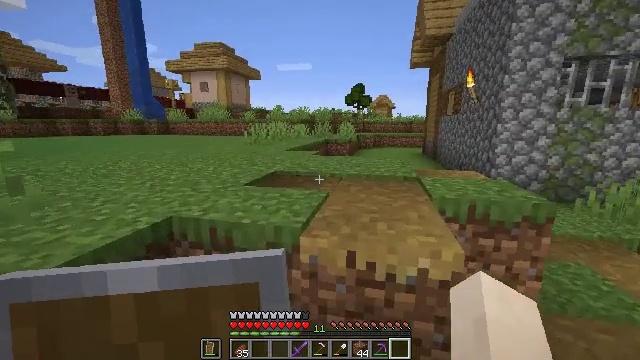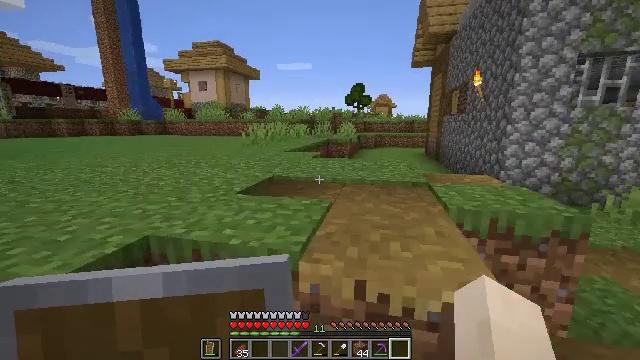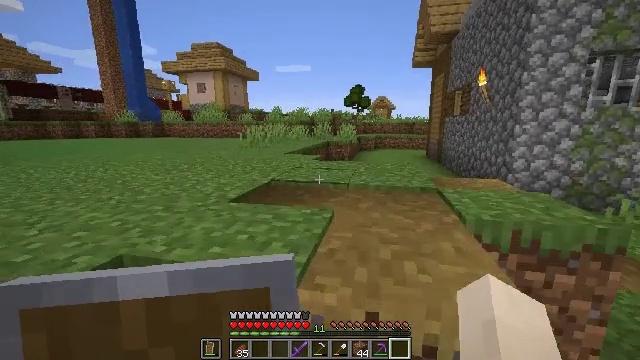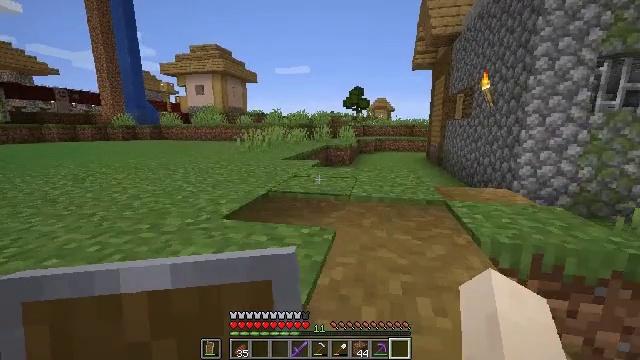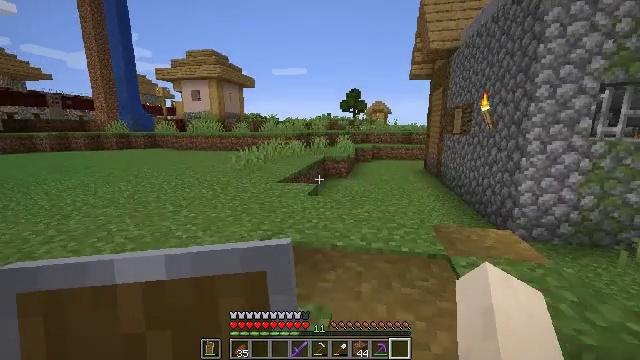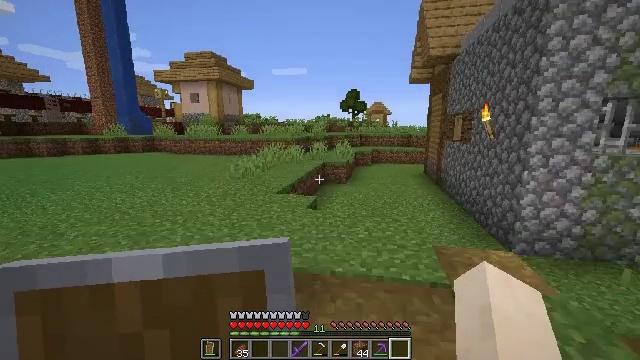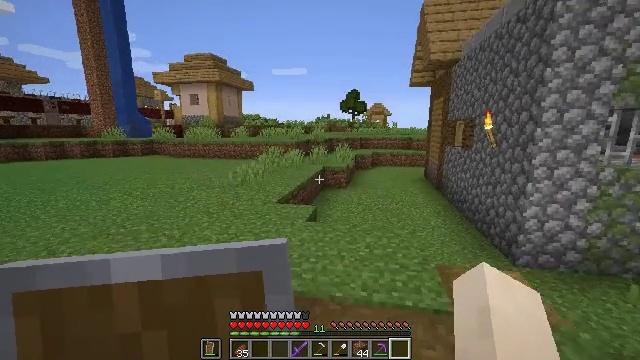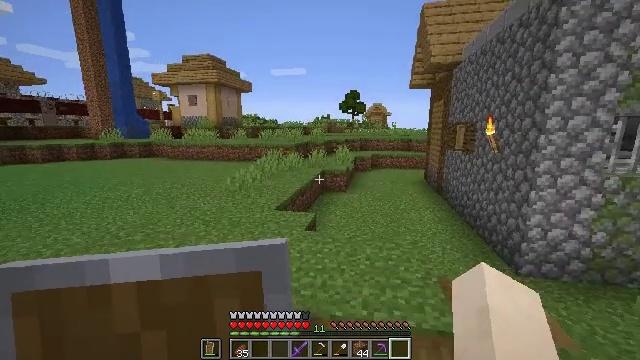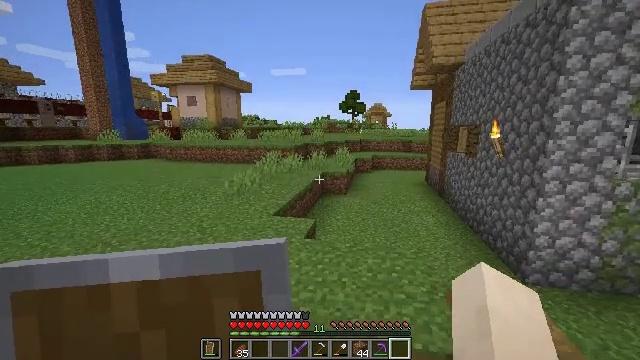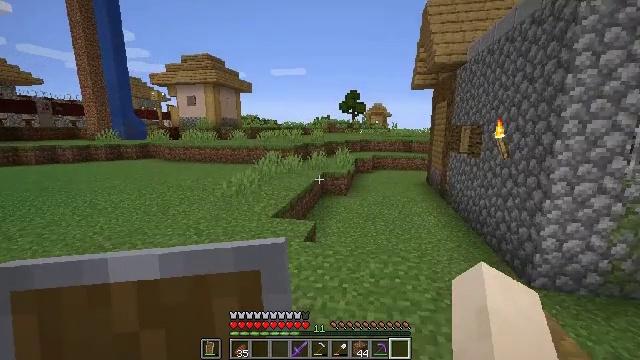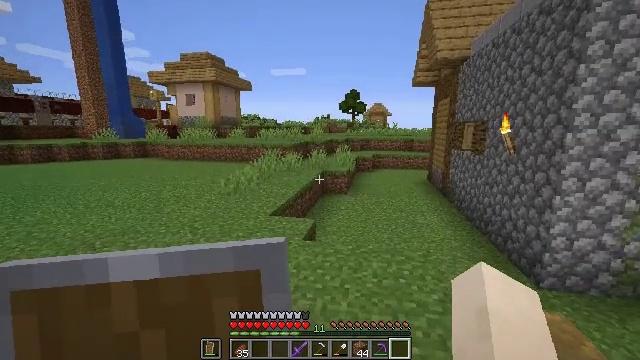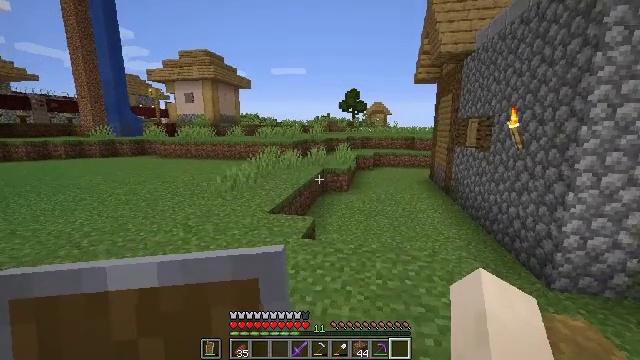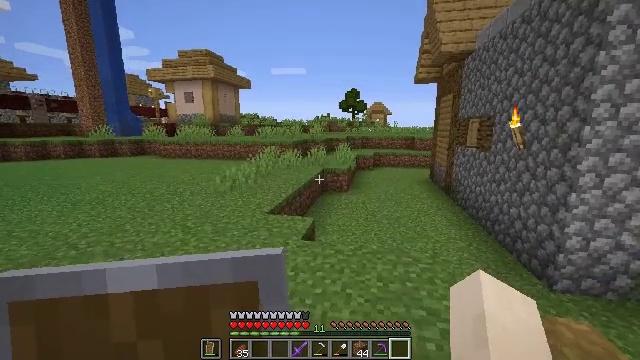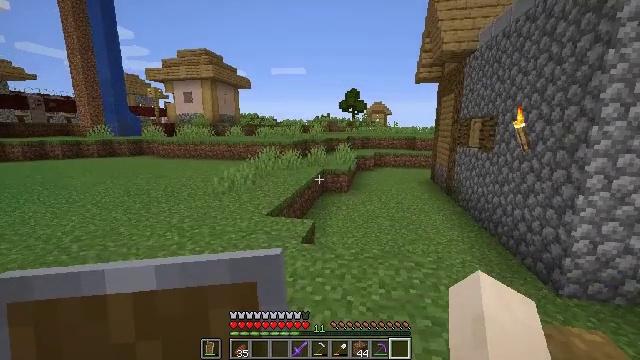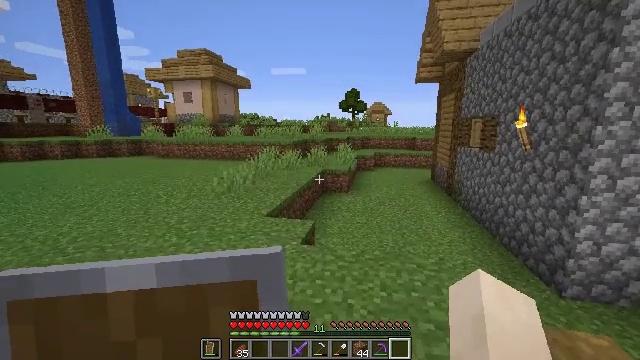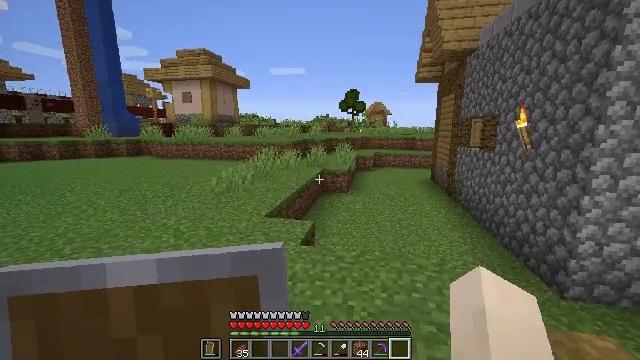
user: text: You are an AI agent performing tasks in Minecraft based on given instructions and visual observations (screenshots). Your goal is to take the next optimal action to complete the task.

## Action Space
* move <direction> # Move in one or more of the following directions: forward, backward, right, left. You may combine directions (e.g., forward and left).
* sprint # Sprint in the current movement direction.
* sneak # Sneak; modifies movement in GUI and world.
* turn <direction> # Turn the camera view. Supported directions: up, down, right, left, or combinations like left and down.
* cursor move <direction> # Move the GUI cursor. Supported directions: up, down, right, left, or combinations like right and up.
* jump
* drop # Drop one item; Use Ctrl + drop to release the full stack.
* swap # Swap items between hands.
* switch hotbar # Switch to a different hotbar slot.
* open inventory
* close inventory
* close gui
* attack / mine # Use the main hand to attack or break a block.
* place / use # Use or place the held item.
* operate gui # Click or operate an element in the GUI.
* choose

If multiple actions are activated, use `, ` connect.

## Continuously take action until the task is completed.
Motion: motion action
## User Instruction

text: Interact with the crafting table to craft a hopper.
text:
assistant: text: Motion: move forward
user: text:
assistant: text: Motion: move forward
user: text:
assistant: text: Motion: move forward, jump
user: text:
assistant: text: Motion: move forward, jump
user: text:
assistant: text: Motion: move forward, jump
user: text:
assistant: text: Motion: move forward, jump
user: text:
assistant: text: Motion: move forward
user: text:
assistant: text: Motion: move forward
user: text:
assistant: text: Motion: no_op
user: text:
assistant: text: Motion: no_op
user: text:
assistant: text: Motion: no_op
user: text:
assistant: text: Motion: no_op
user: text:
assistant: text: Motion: no_op
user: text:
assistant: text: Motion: no_op
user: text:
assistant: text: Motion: no_op
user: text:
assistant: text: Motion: turn right
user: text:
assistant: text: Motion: no_op
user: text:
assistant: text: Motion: no_op
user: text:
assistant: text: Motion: no_op
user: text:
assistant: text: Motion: no_op
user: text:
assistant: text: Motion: turn right and up
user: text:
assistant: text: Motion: no_op
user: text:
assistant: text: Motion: no_op
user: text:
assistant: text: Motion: turn up
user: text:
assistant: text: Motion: no_op
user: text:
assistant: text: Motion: no_op
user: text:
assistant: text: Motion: no_op
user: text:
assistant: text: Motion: no_op
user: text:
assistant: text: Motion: no_op
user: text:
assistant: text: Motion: no_op